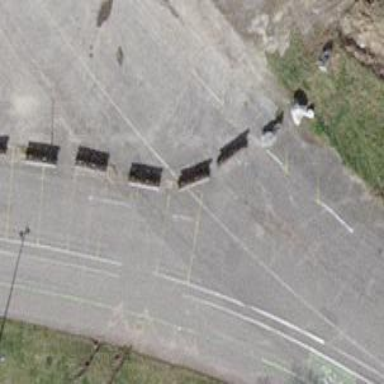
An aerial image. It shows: Block barrier.